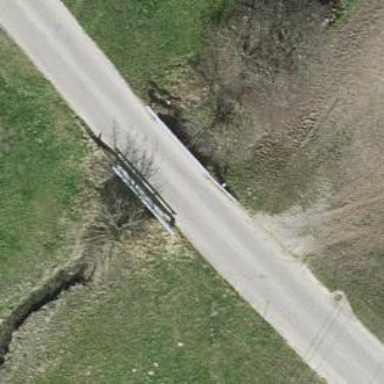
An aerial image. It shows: Residential road with bridge.